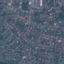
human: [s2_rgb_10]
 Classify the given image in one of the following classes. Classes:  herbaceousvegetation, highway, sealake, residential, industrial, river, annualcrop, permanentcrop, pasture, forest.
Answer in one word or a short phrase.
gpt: Residential